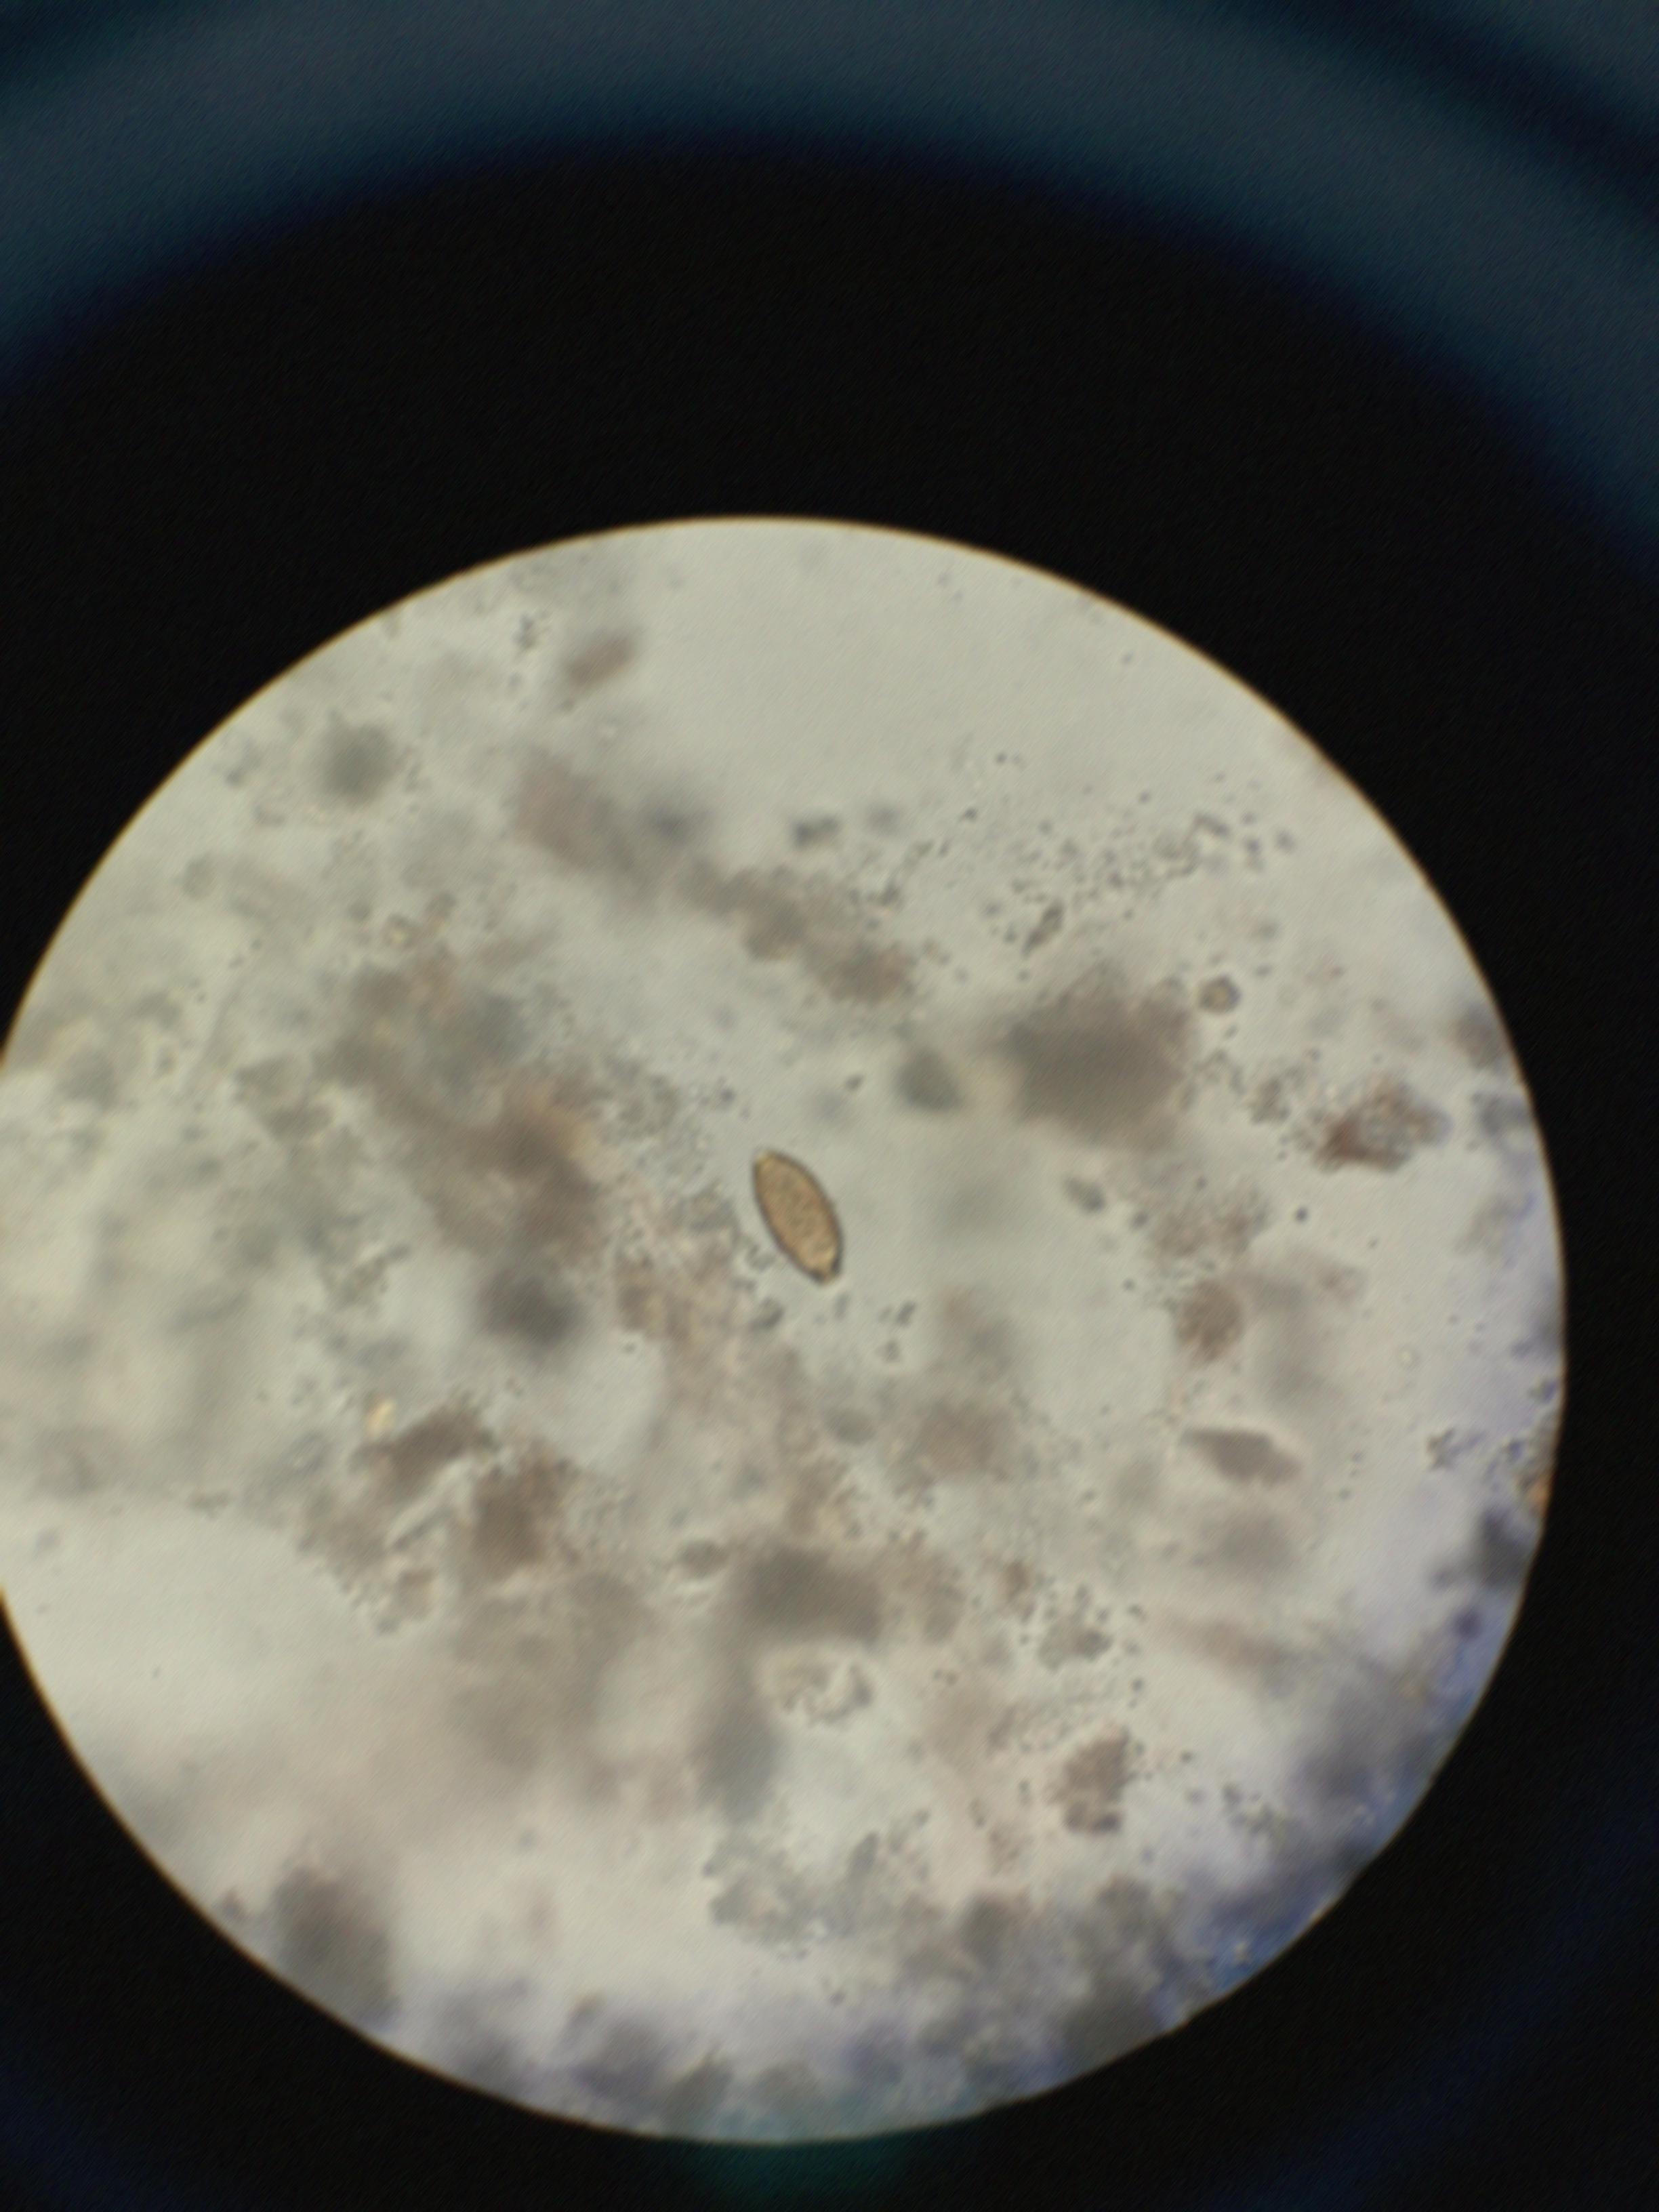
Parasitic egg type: Trichuris trichiura